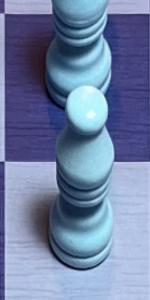
Label: Bishop_White